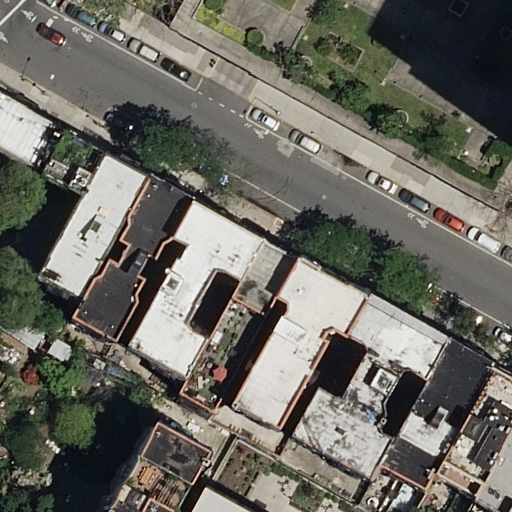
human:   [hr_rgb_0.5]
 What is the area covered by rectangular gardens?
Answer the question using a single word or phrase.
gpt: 71m2

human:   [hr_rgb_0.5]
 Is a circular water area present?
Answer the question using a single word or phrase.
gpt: no

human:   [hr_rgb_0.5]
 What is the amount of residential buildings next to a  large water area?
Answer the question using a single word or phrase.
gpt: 0

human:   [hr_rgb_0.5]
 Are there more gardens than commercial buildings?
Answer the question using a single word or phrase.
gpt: yes

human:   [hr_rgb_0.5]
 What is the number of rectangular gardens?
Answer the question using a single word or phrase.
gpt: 1

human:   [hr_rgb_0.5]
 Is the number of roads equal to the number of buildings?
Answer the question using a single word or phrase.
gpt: no

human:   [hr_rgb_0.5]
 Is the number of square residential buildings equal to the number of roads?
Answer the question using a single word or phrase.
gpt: no

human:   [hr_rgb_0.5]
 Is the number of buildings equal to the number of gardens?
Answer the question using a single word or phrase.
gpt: no

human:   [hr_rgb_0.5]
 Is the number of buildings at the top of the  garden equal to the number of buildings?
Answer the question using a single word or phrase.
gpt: no

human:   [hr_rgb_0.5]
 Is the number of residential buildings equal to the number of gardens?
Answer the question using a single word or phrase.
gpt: no

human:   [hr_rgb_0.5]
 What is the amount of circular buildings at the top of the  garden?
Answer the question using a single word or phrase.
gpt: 0

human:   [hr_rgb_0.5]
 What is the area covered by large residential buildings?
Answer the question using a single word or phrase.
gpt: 1894m2

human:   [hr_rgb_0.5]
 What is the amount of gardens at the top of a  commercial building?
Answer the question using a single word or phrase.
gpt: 0

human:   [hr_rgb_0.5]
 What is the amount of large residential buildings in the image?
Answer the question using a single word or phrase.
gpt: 2

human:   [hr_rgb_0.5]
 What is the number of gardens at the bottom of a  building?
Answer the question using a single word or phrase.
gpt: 1

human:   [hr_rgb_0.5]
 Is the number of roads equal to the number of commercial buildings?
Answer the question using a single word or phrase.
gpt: no

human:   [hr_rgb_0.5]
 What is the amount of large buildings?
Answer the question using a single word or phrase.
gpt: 2

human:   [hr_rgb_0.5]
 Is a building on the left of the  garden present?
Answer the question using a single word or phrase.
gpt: no

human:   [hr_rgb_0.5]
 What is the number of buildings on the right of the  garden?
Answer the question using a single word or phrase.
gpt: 11

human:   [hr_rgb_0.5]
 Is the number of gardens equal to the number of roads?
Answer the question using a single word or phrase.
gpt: yes

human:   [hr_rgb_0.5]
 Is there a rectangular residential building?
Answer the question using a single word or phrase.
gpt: yes

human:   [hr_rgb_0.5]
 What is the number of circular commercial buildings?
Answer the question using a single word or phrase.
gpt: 0

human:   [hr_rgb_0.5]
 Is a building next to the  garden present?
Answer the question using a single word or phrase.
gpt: yes

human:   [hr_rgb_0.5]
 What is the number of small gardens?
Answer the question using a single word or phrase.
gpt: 1

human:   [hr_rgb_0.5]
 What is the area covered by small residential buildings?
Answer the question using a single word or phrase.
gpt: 111m2

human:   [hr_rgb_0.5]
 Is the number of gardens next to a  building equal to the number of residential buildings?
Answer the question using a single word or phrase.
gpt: no

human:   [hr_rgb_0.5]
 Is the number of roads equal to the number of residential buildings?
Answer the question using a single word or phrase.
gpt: no

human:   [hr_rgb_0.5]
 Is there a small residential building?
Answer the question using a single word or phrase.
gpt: yes

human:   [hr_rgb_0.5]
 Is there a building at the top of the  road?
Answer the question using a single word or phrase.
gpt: no

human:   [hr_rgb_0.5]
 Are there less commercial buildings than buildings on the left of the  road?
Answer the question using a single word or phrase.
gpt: yes

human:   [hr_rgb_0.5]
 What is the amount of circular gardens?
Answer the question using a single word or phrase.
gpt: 0

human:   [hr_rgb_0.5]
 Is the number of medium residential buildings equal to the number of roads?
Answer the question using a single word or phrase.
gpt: no

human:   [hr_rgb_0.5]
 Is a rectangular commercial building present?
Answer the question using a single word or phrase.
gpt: no

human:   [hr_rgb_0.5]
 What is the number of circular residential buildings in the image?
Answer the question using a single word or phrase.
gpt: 0

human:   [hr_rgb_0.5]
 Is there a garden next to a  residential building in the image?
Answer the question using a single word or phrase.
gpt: yes

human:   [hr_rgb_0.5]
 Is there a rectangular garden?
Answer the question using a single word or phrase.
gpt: yes